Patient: sex M, age 34
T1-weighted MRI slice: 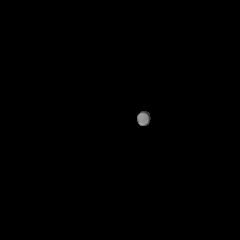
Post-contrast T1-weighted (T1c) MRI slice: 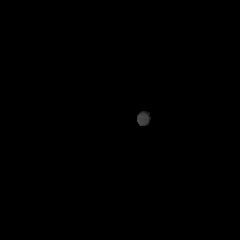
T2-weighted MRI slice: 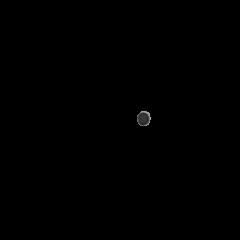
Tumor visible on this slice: no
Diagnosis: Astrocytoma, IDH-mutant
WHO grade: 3